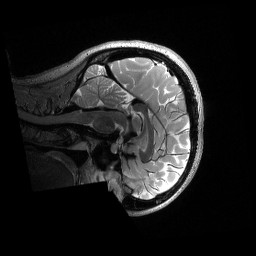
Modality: T2w
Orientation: sagittal
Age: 23
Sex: female
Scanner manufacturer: siemens
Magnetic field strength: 3 T
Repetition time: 3.2 s
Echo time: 0.564 s